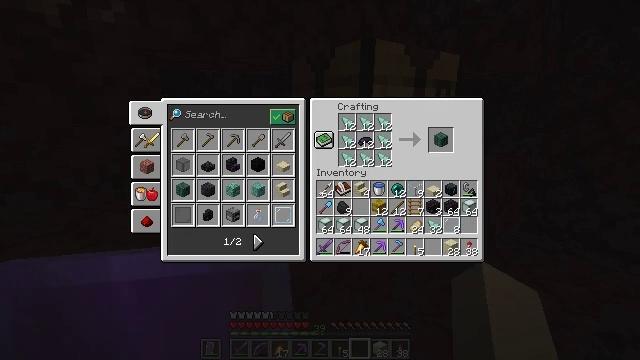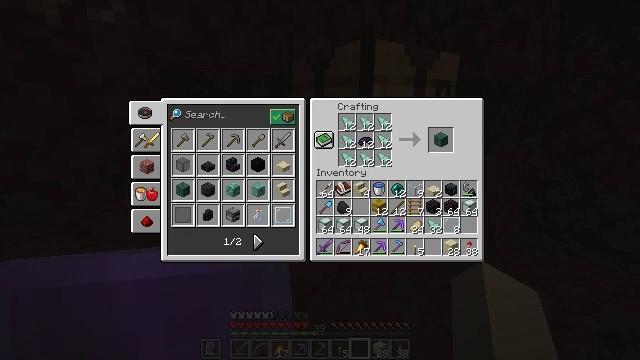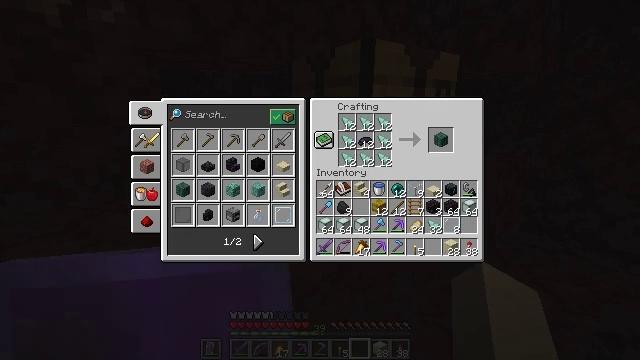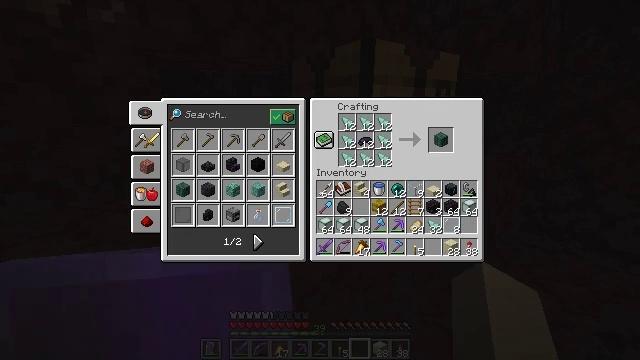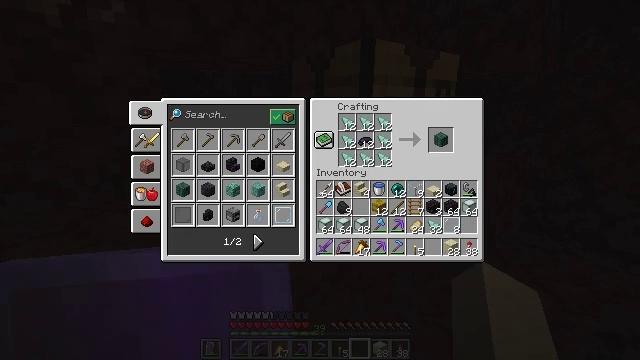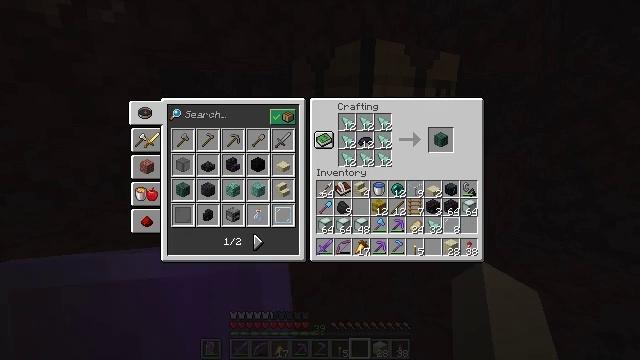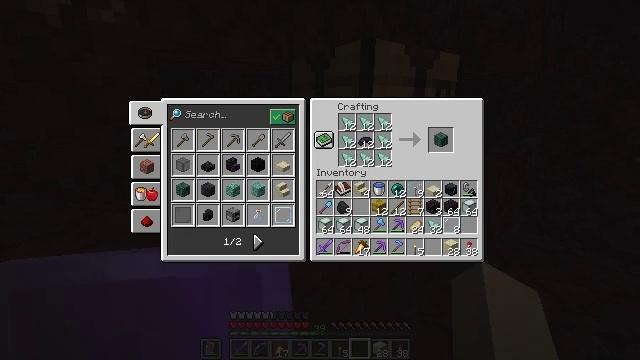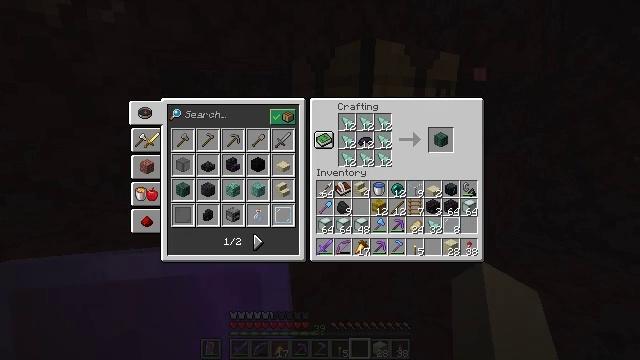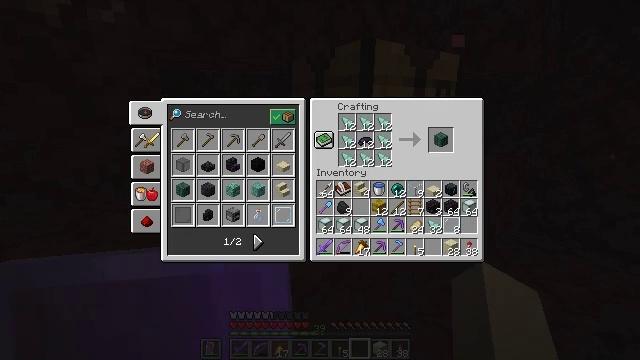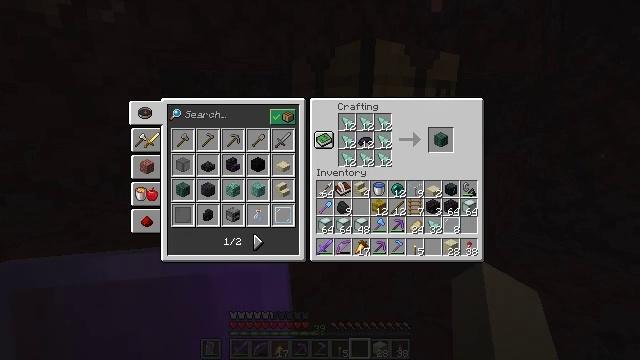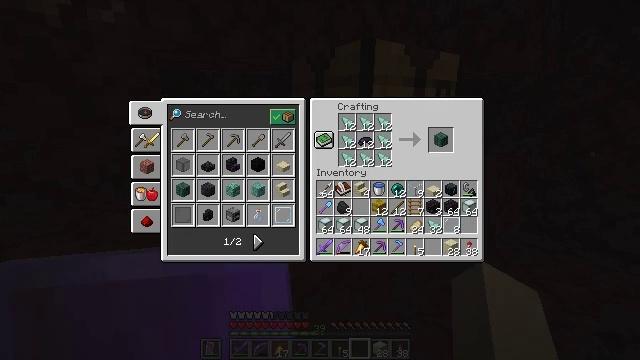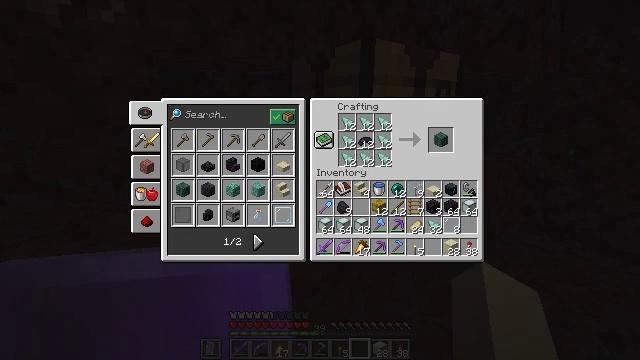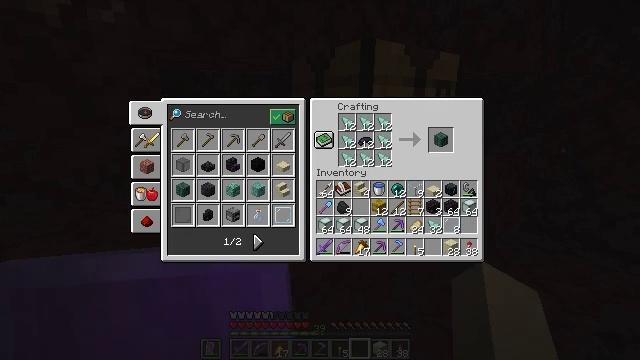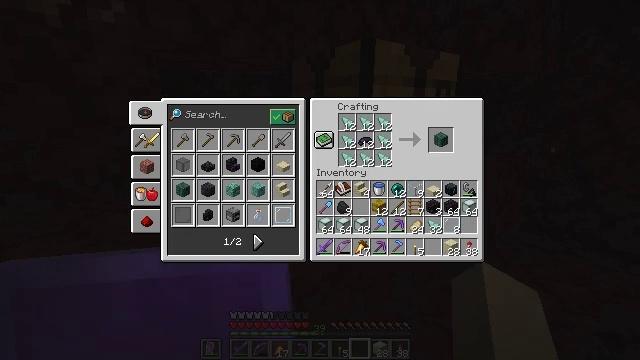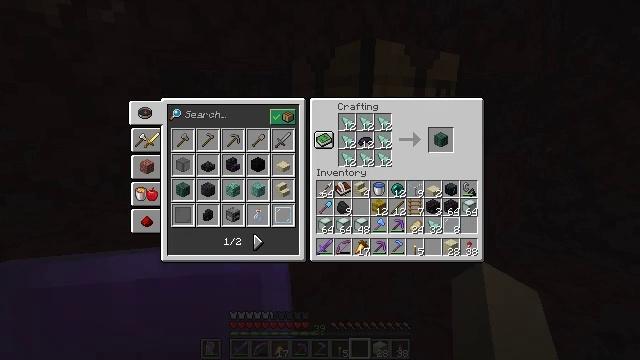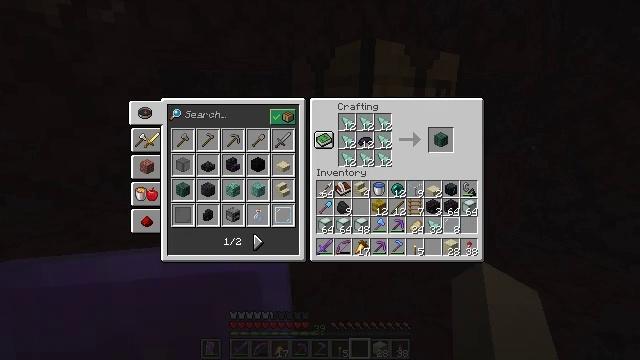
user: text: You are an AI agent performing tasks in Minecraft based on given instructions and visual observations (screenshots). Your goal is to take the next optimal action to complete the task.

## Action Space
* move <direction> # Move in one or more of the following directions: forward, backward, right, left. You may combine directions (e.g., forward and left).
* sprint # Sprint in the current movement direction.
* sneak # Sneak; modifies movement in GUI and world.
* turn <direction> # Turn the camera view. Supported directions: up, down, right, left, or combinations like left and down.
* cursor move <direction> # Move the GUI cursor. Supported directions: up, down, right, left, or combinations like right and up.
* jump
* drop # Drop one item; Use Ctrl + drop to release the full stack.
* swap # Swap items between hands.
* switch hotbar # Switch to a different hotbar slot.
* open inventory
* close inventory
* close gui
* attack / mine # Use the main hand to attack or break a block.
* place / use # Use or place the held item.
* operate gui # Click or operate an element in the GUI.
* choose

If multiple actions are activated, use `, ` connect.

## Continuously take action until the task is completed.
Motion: motion action
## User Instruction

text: Form dark prismarine with shards and ink sacs on the crafting table.
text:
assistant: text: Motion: sneak
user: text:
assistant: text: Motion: sneak
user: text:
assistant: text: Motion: sneak
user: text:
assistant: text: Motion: sneak
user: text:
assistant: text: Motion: sneak
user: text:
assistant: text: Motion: sneak
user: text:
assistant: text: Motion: sneak
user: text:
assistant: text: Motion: sneak
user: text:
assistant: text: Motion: sneak
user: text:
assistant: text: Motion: sneak
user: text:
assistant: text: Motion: sneak
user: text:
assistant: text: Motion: sneak
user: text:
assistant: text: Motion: sneak
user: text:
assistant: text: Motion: sneak
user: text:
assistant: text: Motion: sneak
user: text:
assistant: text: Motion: sneak
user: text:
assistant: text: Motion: sneak
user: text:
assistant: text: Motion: sneak
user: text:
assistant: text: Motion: sneak
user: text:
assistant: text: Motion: sneak, cursor move left
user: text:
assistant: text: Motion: sneak, cursor move left
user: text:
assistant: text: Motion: sneak
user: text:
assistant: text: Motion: sneak
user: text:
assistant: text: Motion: sneak
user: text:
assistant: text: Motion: sneak
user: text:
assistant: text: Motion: sneak
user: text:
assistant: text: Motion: sneak
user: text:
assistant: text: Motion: sneak
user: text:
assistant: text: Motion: sneak
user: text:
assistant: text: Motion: sneak, operate gui